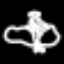
Label: angel